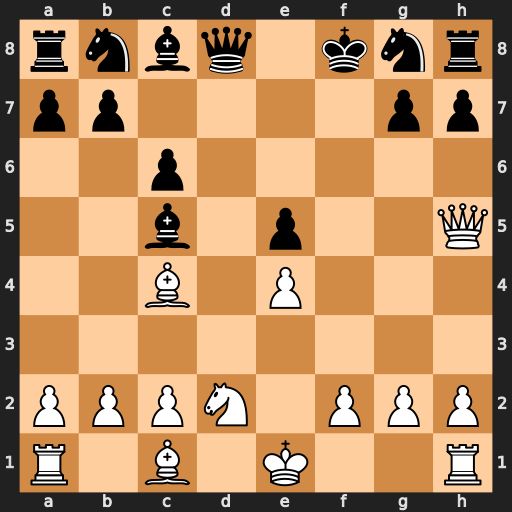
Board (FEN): rnbq1knr/pp4pp/2p5/2b1p2Q/2B1P3/8/PPPN1PPP/R1B1K2R
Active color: w
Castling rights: KQ
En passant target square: -
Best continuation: Qf7#